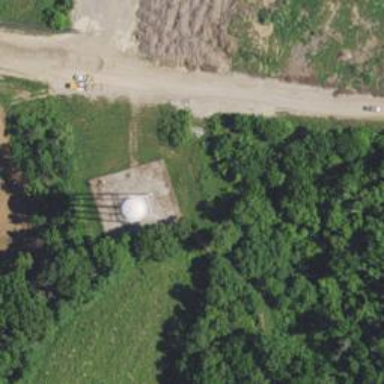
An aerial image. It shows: Water tower that is man-made.